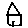
Label: house